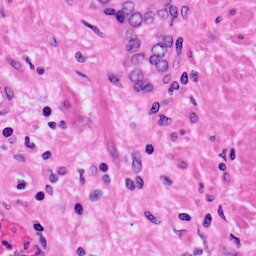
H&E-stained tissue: Prostate